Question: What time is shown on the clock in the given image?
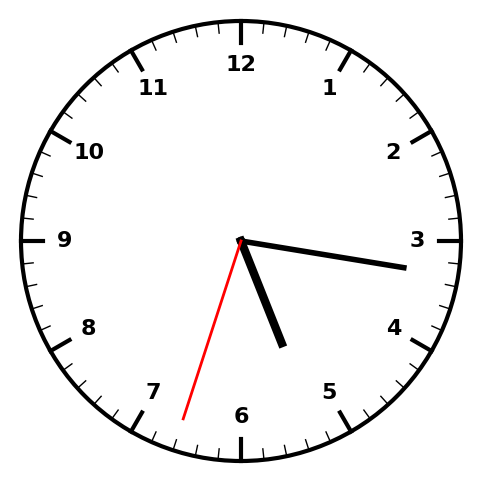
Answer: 05:16:33